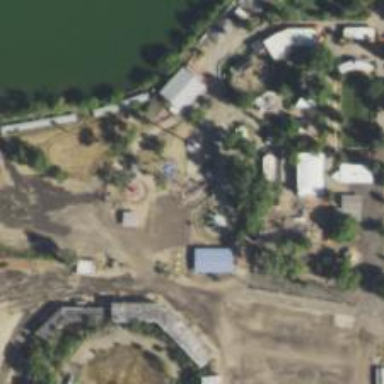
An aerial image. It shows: Big wheel attraction.